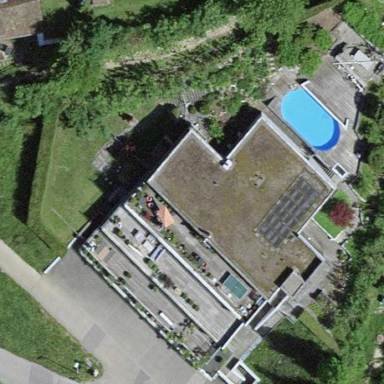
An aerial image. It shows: Terrace building.